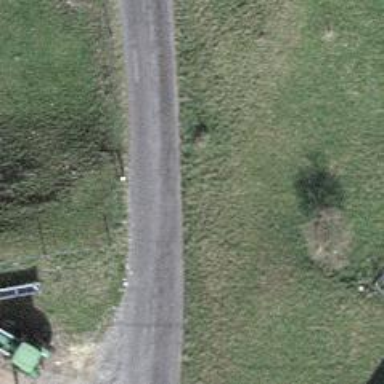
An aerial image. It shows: Unclassified road.